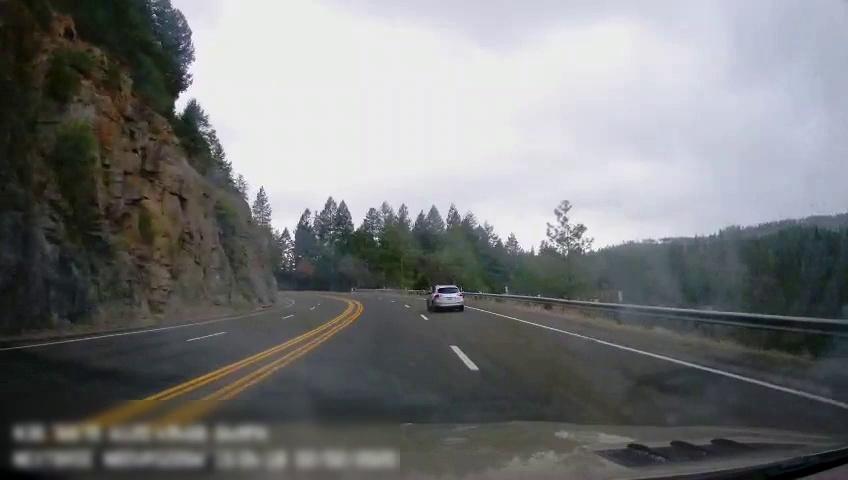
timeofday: Day
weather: Cloudy
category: Drivable Space
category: Vehicles | Car
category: Lanes | Alternate Lane
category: Lanes | Alternate Lane
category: Lanes | Alternate Lane
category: Lanes | Current Lane
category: Lanes | Current Lane
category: Lanes | Alternate Lane